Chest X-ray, AP view. Patient: 21 years old, sex F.
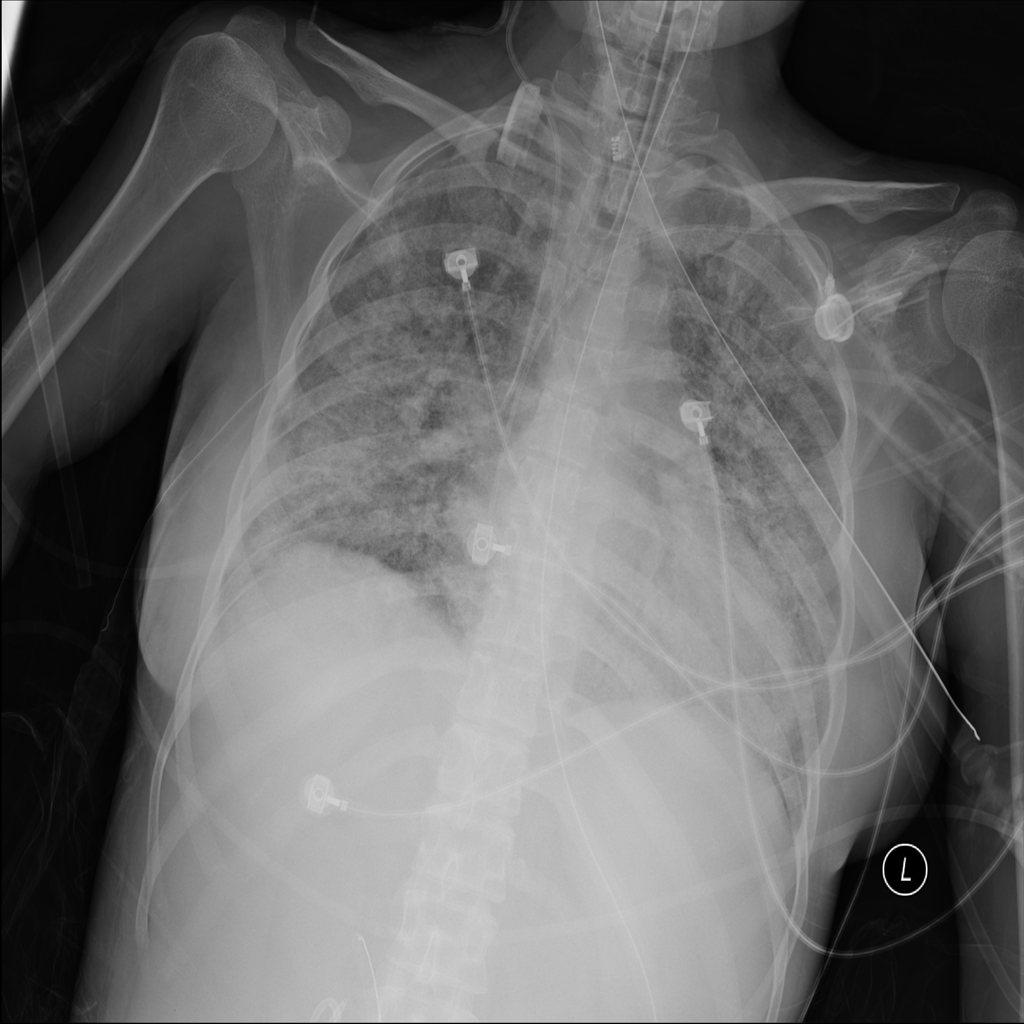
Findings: No Finding